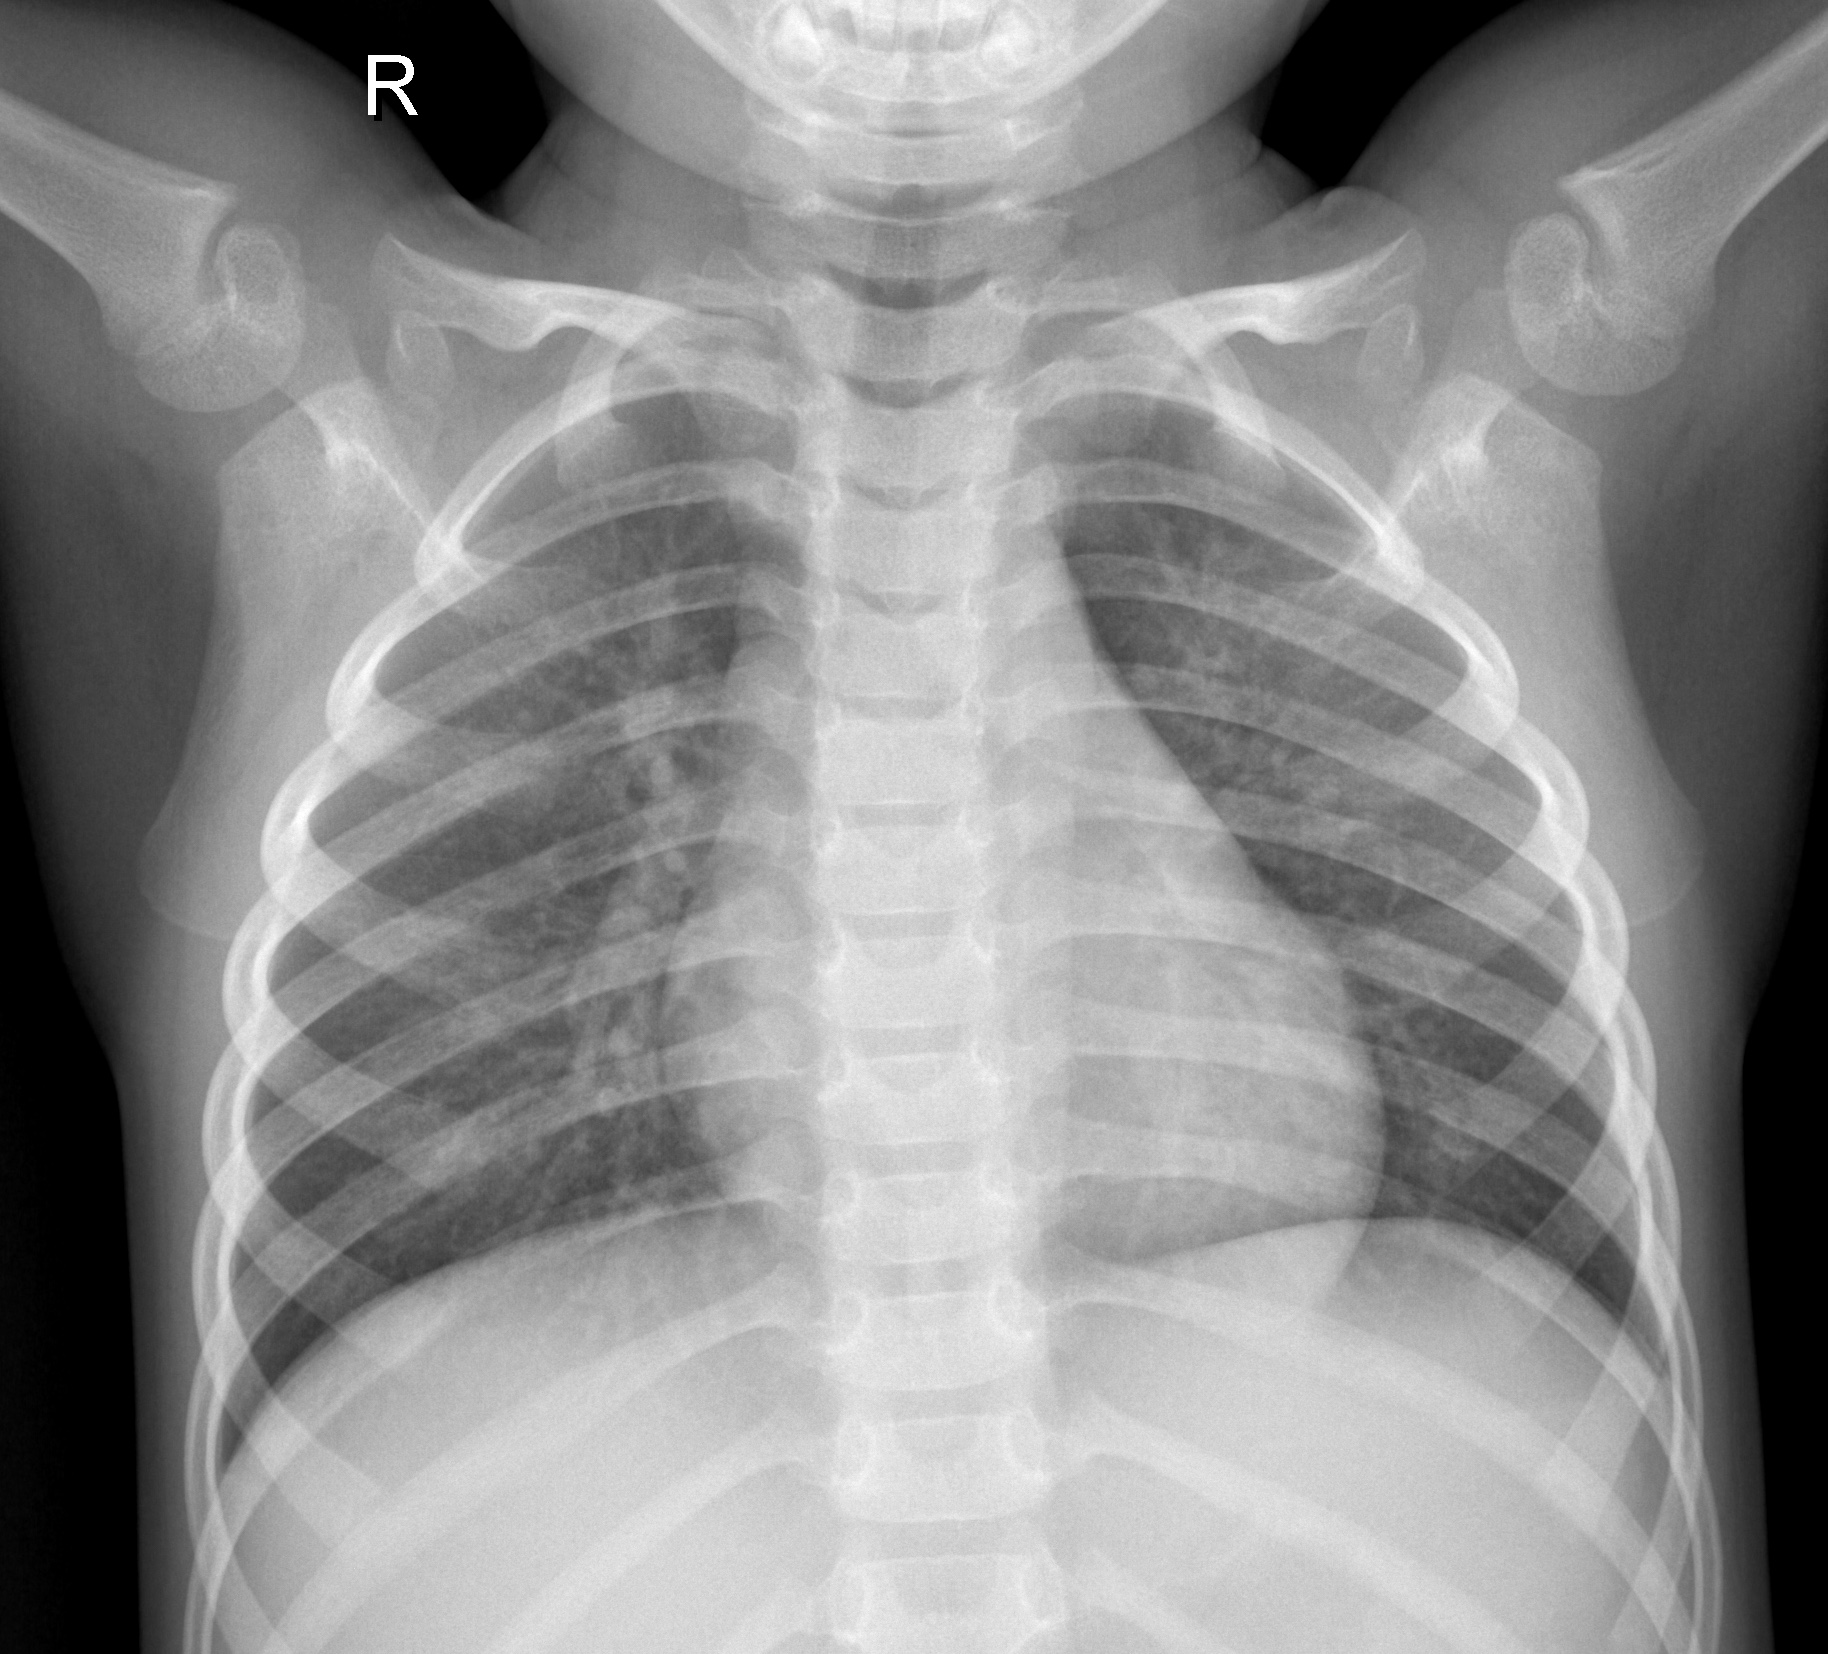
Diagnosis: NORMAL